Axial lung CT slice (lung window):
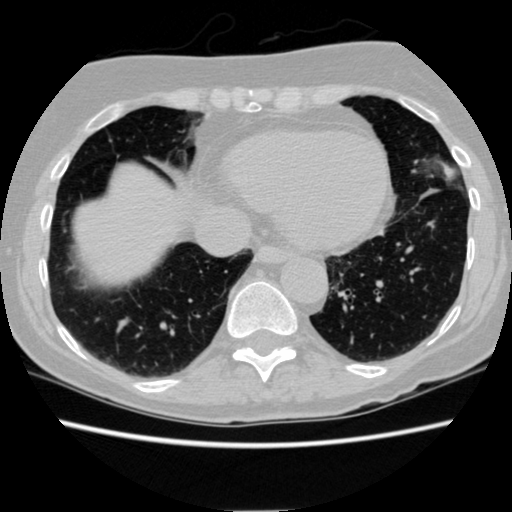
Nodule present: no